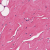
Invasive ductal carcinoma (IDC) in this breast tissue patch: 0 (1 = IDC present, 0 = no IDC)